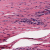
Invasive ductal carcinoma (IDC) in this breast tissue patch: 0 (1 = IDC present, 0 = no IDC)